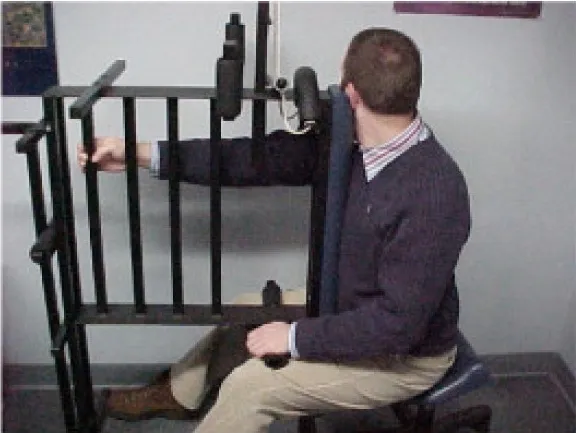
The rhomboid pull is demonstrated here in Figure 4. The goal of this exercise is to change the origin and insertion of the isolated rhomboid muscle. This is used in attempts to de-rotate the spine toward the rhomboid.
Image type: medical_photograph (skin_photograph)